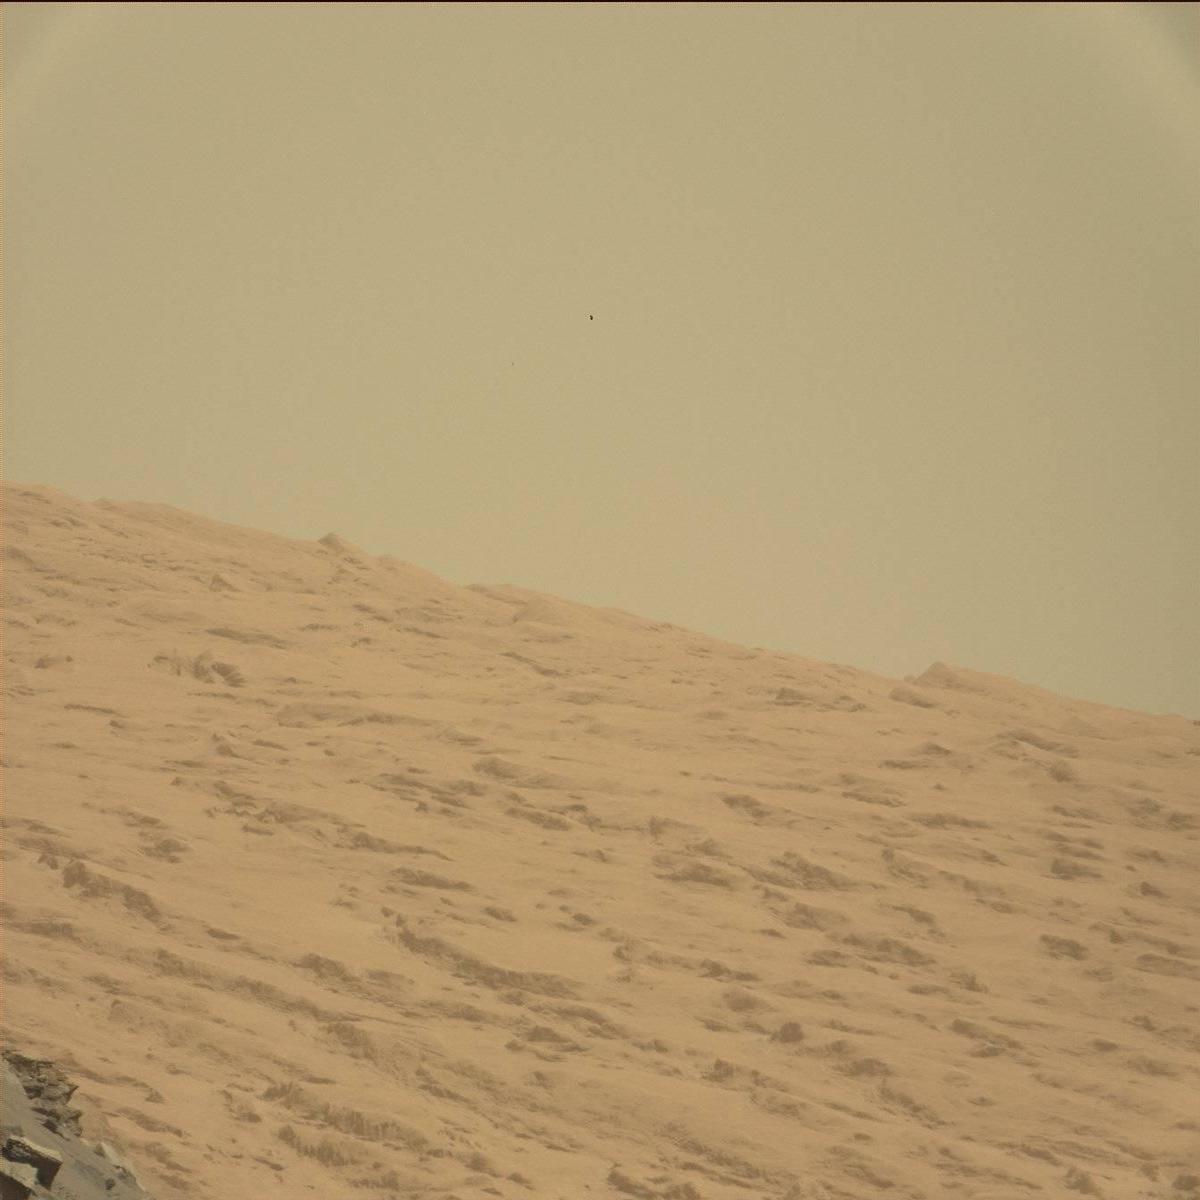
Terrain classes present: Bedrock, Ridge, Sand / Soil, Sky